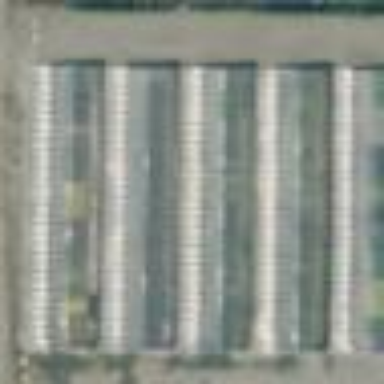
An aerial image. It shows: Area dedicated to greenhouse horticulture.